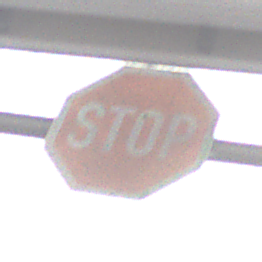
Verkehrszeichen: Stop
Umgebung: Roofed, Urban
Tageszeit: MorningAfternoon
Wetter: PartlyCloudy
Licht: Natural
Jahreszeit: NotSpecified
Kontrast: MediumContrast